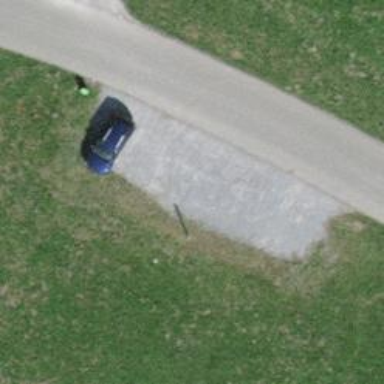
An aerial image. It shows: Parking area.